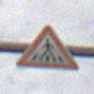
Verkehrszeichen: FussgaengerueberwegRechts
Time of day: MorningAfternoon
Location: Outdoor (Suburban)
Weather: Overcast
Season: NotSpecified
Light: Natural